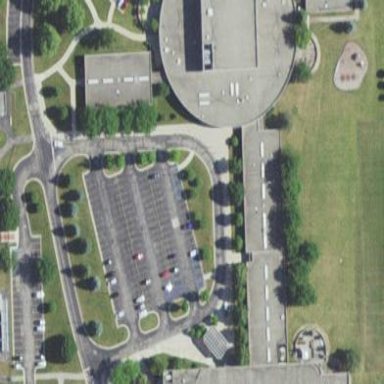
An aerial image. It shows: Parking area.